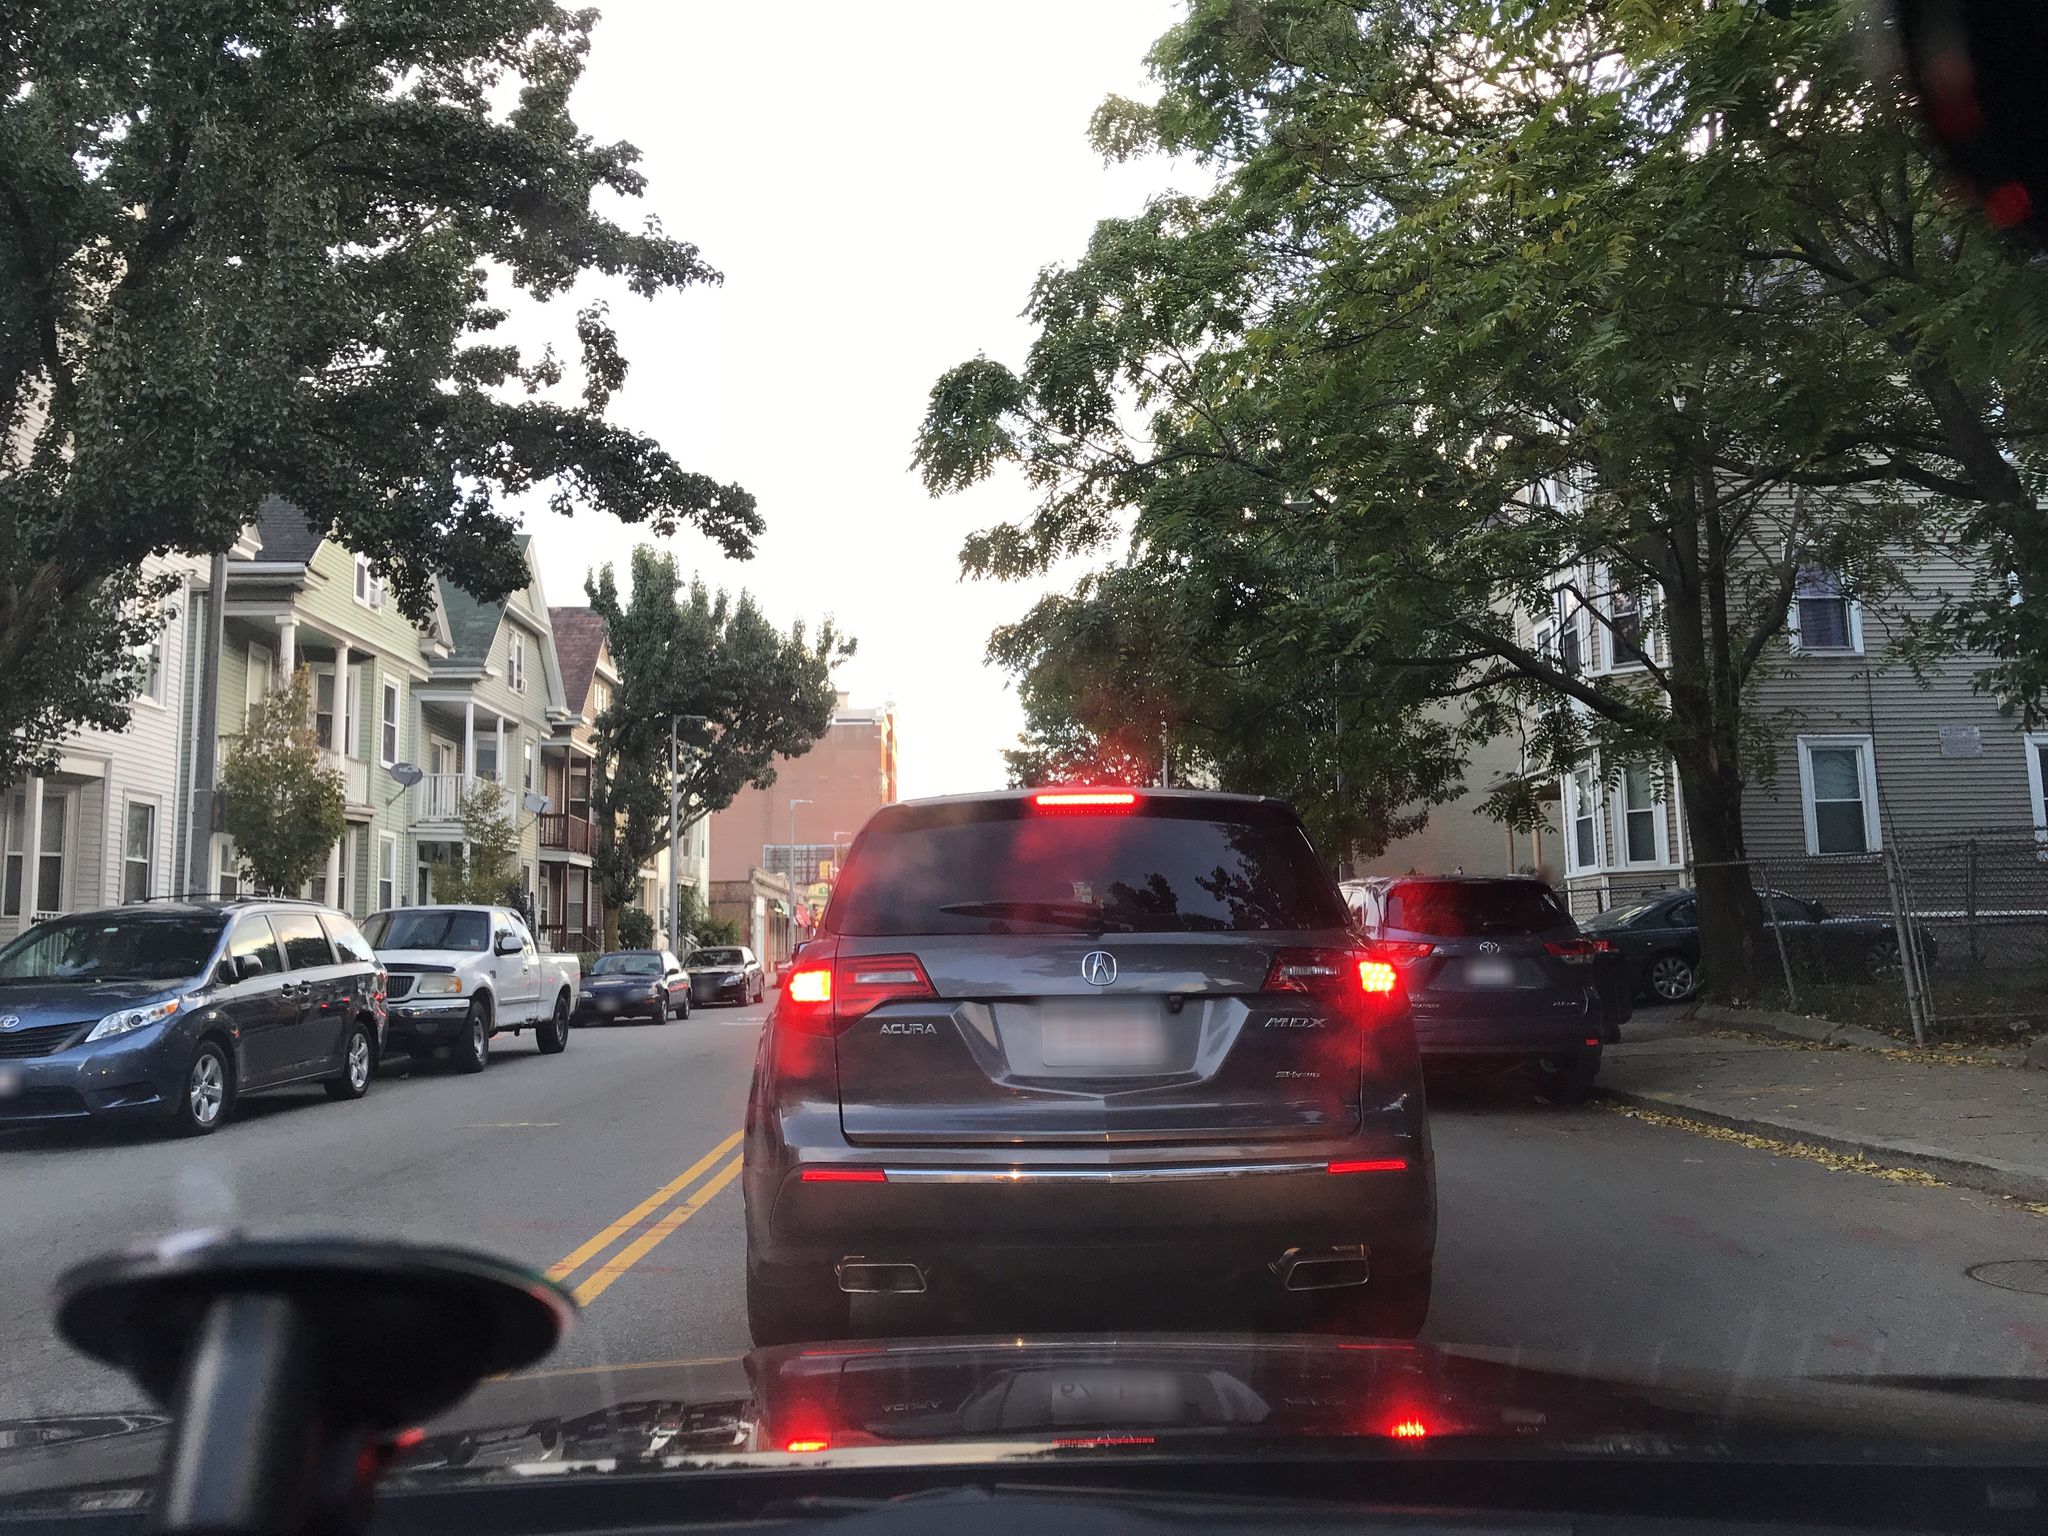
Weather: clear
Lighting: day
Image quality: good
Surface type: driving surface
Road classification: secondary
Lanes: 2
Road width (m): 19.8
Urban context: urban centre
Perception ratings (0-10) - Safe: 2.22, Lively: 6.53, Beautiful: 3.44, Boring: 1, Depressing: 3.84, Wealthy: 5.25